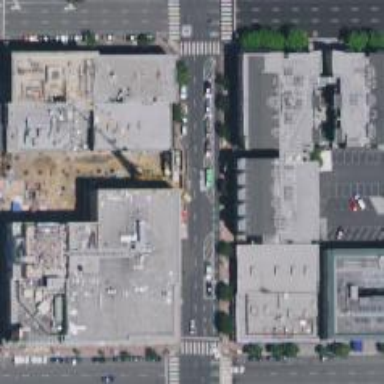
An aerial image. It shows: Commercial building.